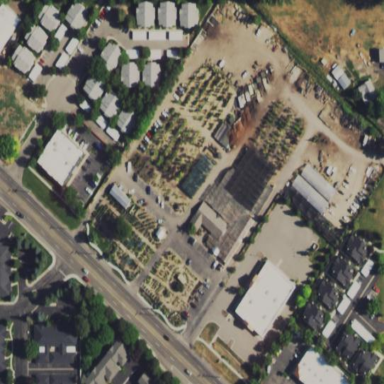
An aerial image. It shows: Greenhouse used for horticulture.